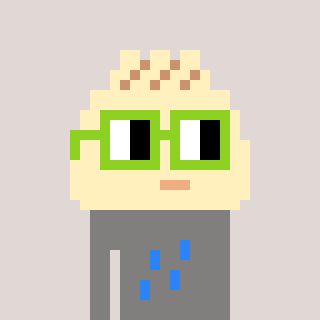
a pixel art character with square light green glasses, a porkbao-shaped head and a bluegrey-colored body on a warm background